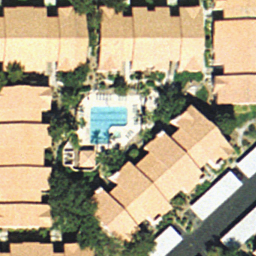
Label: denseresidential